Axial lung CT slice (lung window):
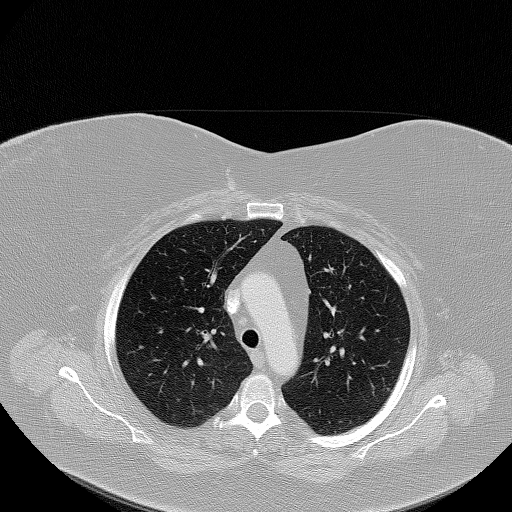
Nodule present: no